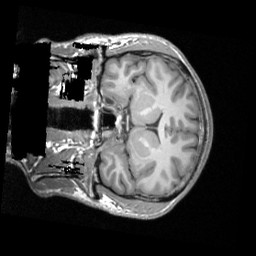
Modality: T1w
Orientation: coronal